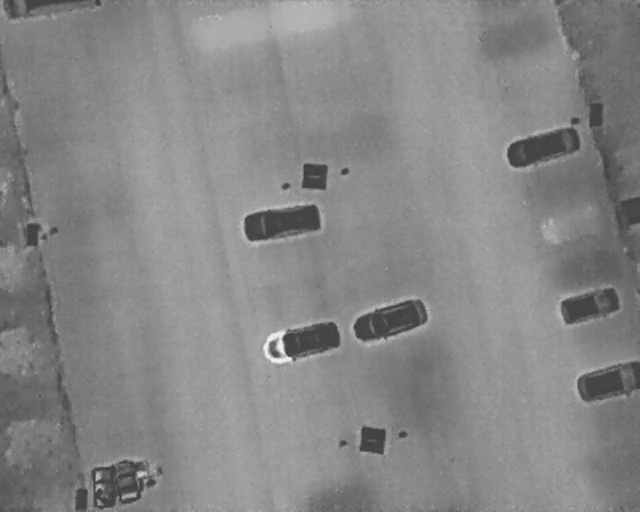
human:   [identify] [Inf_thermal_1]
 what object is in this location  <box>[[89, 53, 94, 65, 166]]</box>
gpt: <ref>1 medium car at the right</ref>

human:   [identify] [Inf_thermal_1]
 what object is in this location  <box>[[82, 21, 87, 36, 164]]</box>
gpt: <ref>1 medium car at the top right</ref>

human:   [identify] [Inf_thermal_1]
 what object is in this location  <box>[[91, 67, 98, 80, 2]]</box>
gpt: <ref>1 large car at the bottom right</ref>